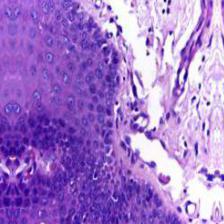
Diagnosis: Normal